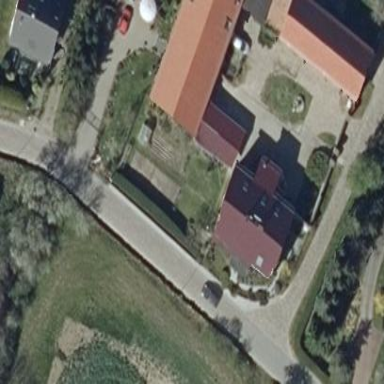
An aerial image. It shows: Farm auxiliary building with gabled roof.